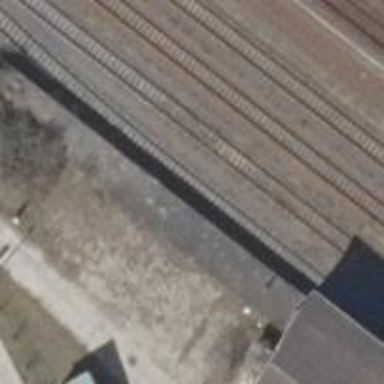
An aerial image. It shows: Abandoned railway yard is depicted.